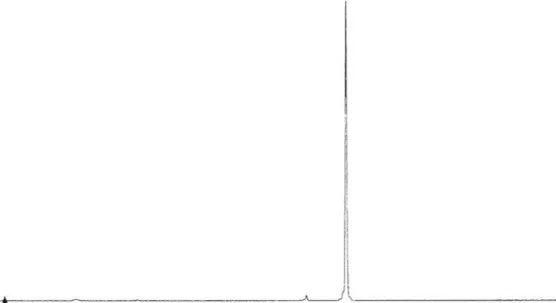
T cell clonality testing by PCR analysis of TCR Gamma gene rearrangements. TCR clonality profiles were obtained by extracted DNA from the diagnostic tissue for MF.
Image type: chart (chart)